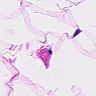
Metastatic tissue present: no